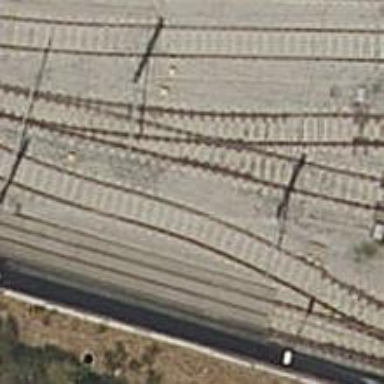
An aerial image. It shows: Light rail railway line.